Interaction volume radius: 10 \u00c5
Interaction volume height: 45 \u00c5
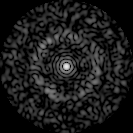
Disorder parameter: 0.8429